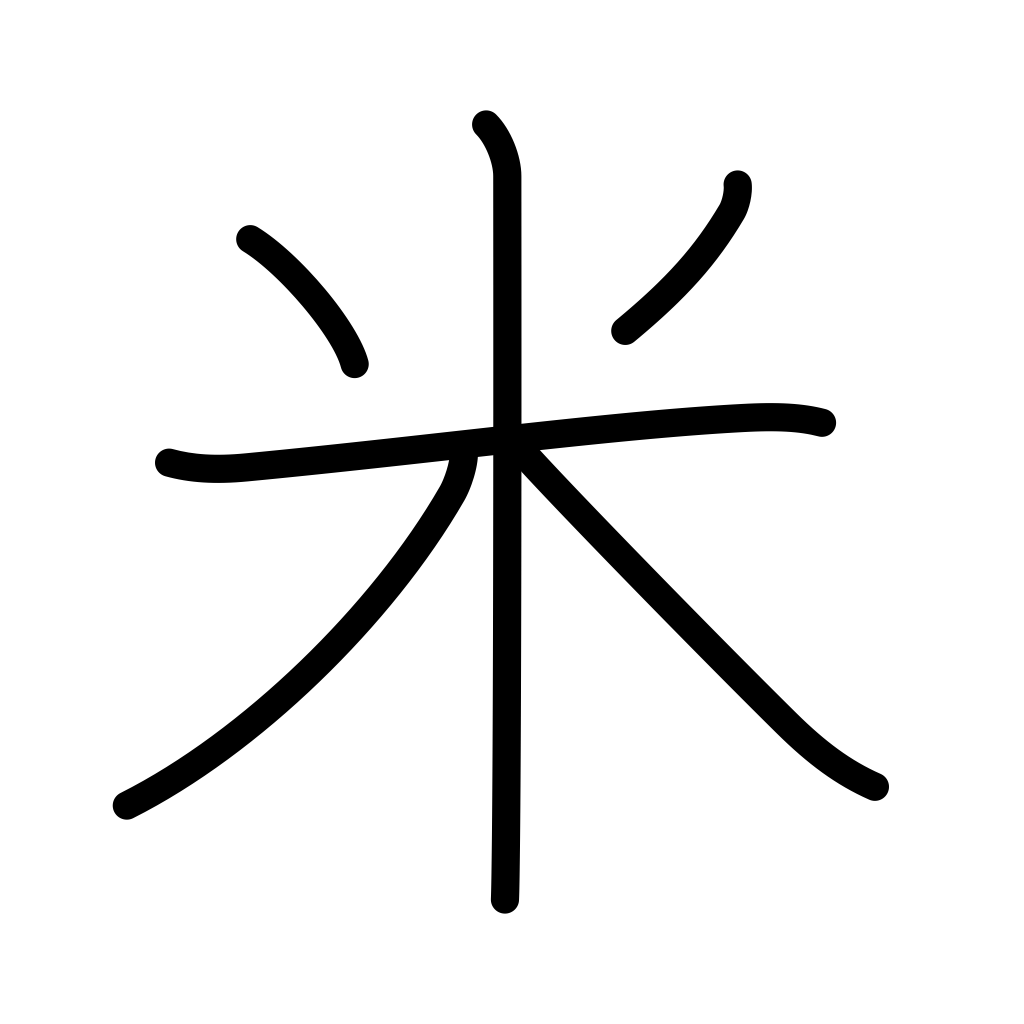
Meaning: rice, USA, metre